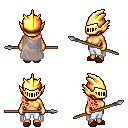
a pixel art fantasy rpg character, female body template, human, tanned skin, gray cape, white pants, red right-swept hairstyle, gold helm, brown slippers, spear, four views (front, back, left, right), 2x2 character sprite sheet, small pixel art, hard edges, no anti-aliasing